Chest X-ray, PA view. Patient: 49 years old, sex F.
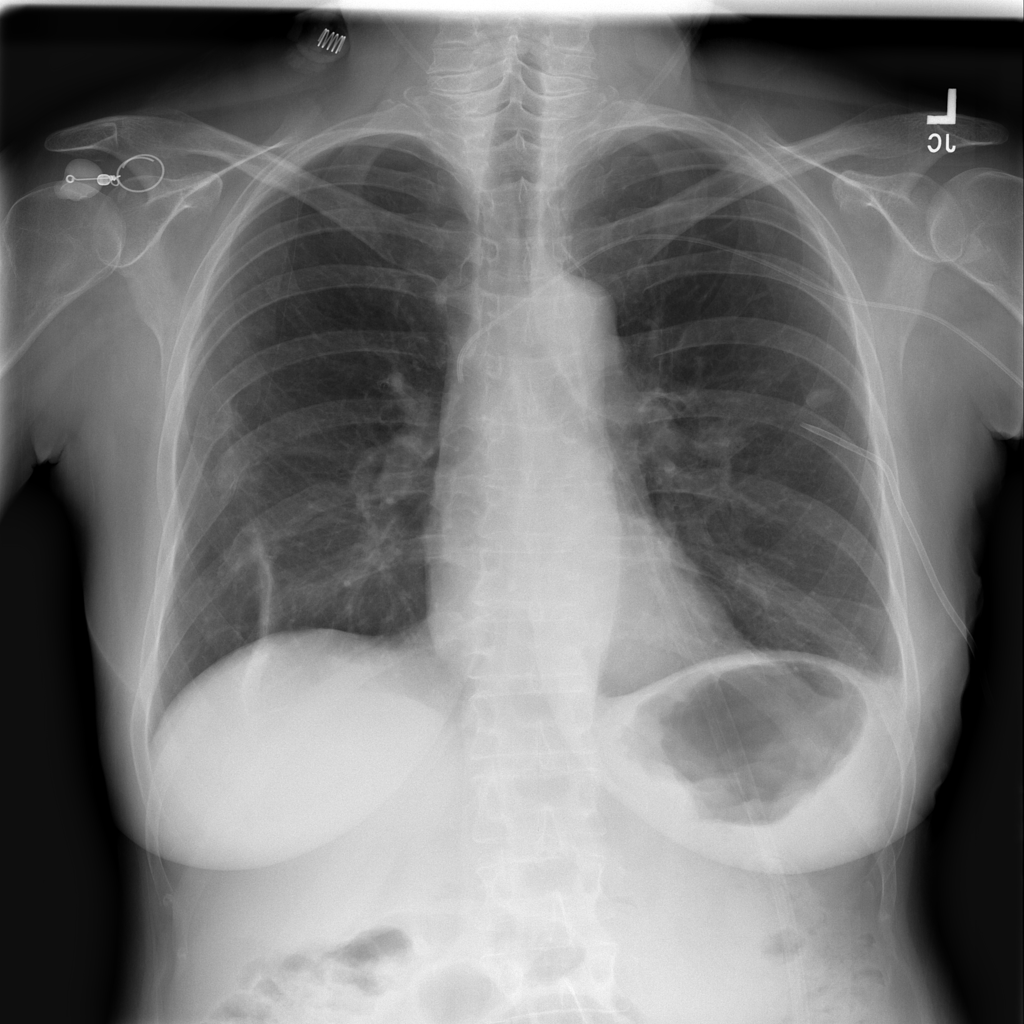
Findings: Atelectasis